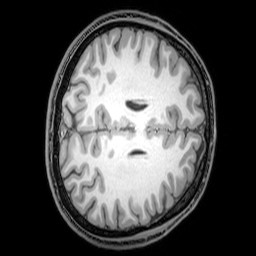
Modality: T1w
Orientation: axial
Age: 23
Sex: male
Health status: healthy
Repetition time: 0.081 s
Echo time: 0.037 s